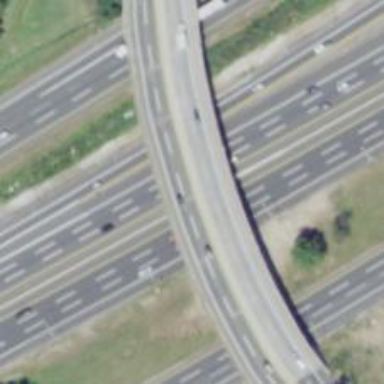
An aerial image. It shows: Interchange bridge for motorway link.